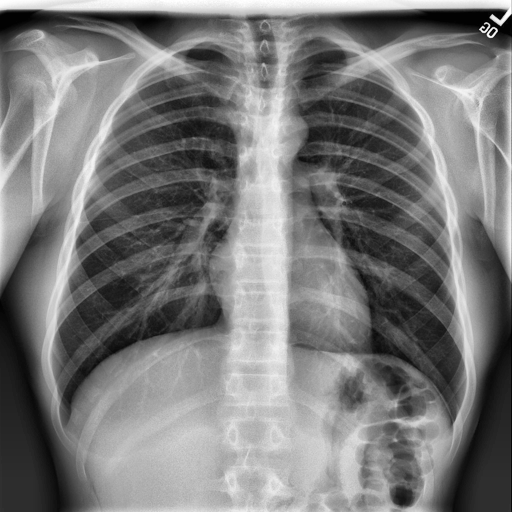
Finding: NORMAL